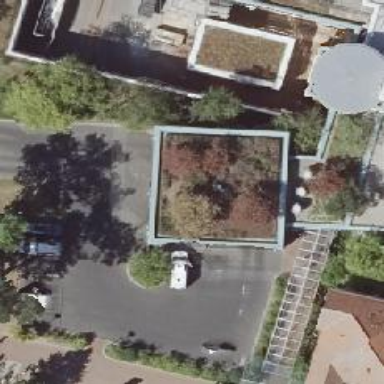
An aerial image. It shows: Ambulance station for emergencies.